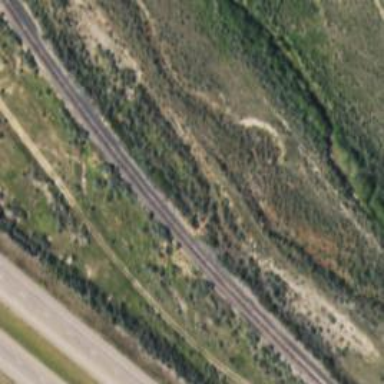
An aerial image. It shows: Railway track.